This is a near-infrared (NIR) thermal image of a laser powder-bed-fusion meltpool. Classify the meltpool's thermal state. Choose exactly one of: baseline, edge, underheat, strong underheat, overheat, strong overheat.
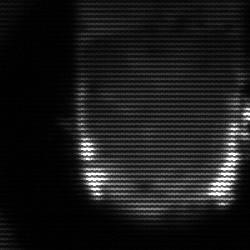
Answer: baseline